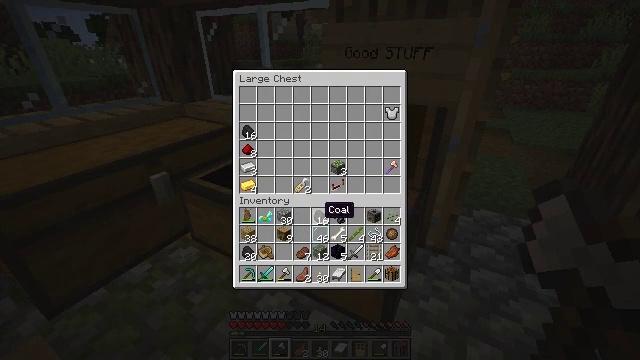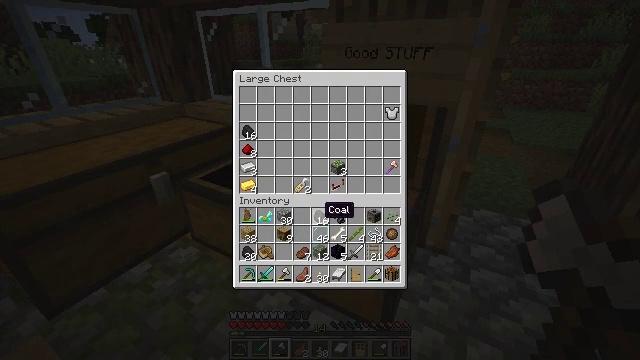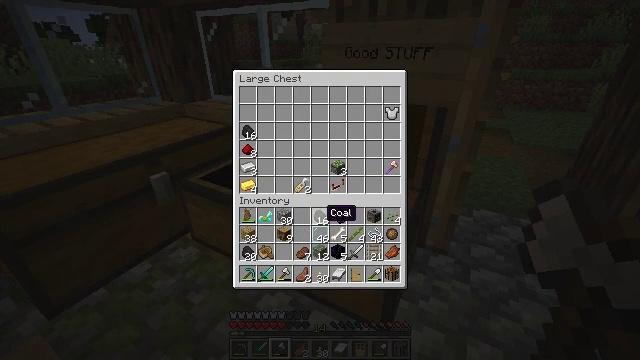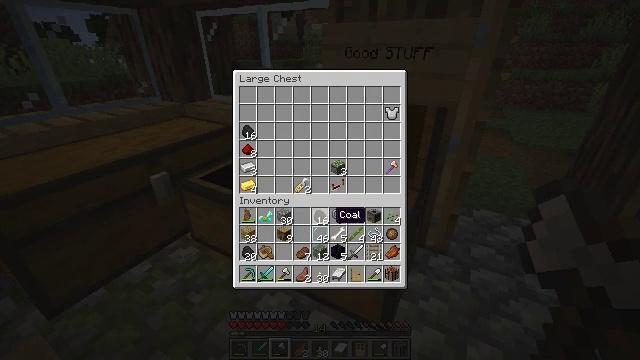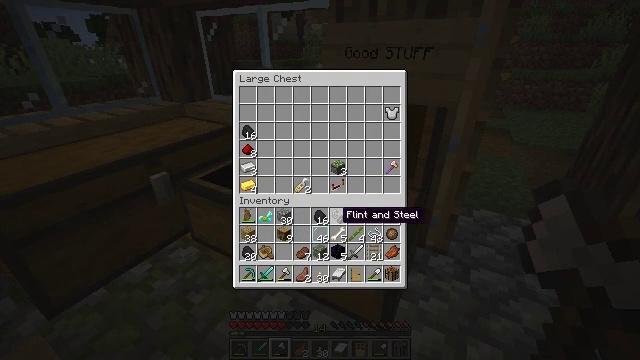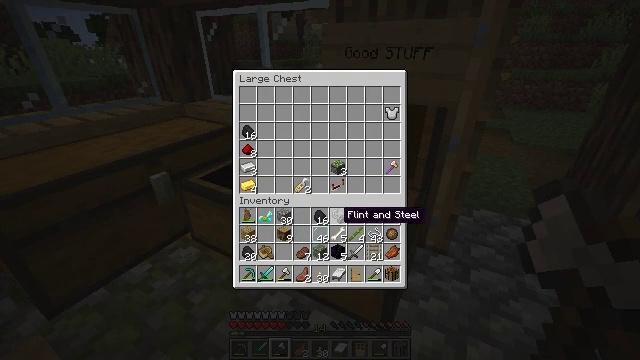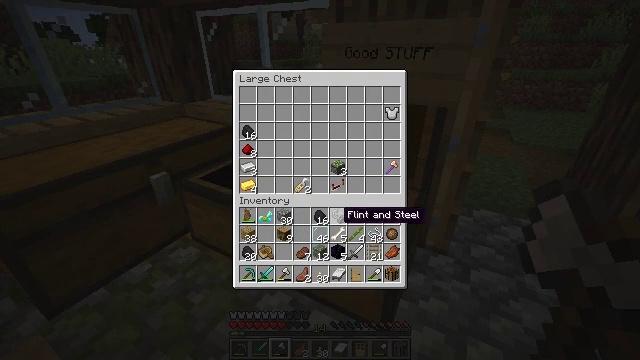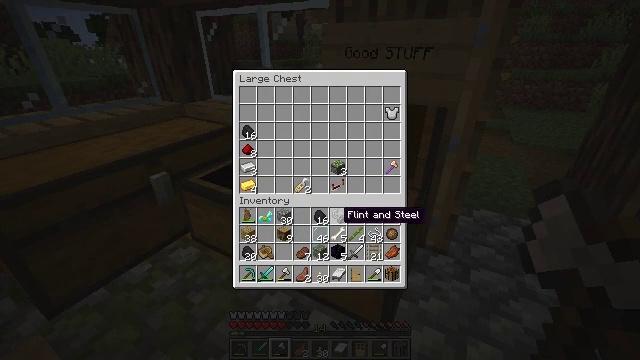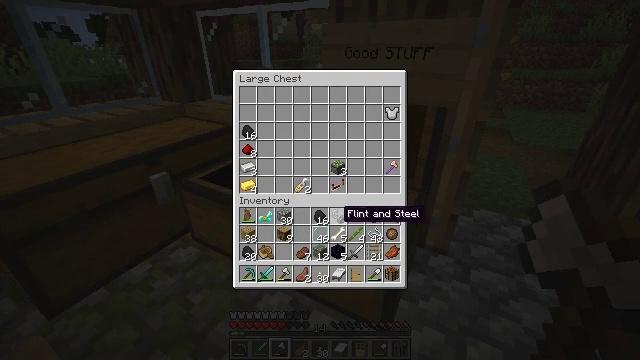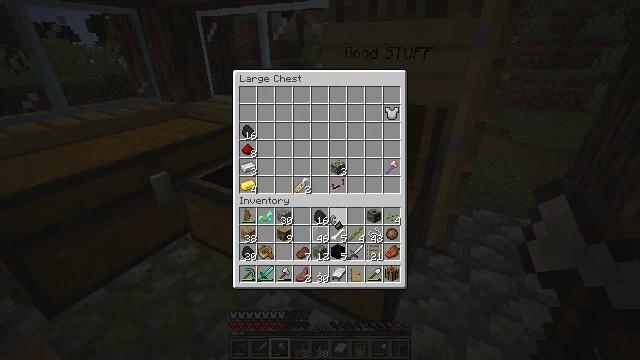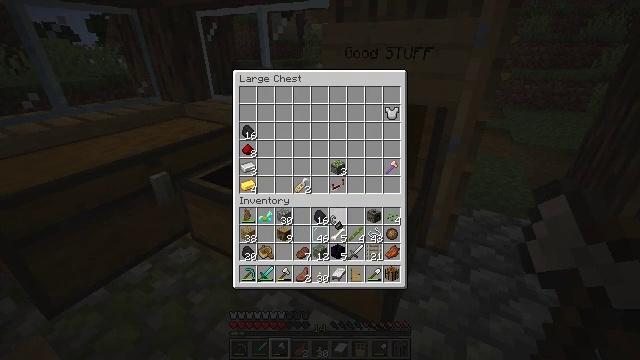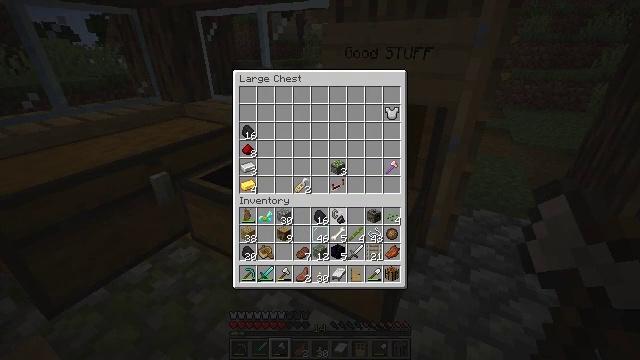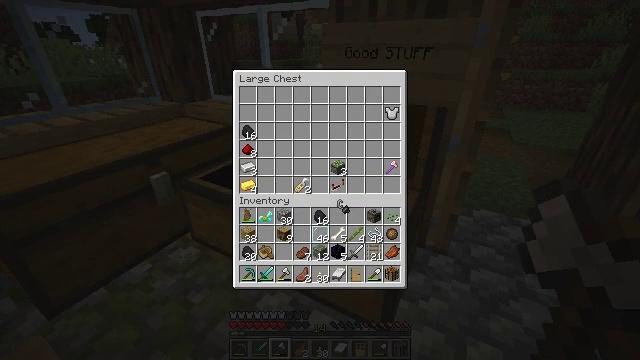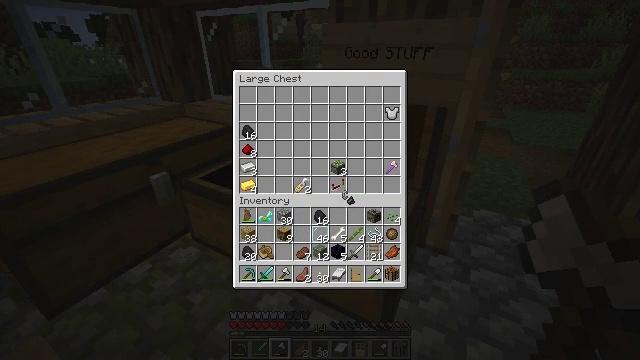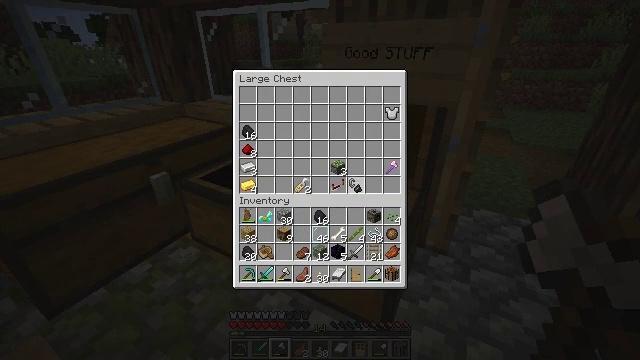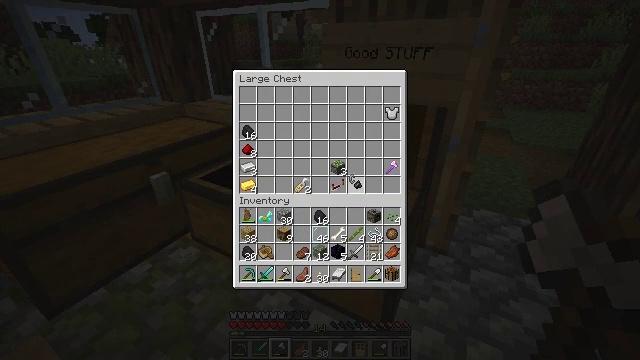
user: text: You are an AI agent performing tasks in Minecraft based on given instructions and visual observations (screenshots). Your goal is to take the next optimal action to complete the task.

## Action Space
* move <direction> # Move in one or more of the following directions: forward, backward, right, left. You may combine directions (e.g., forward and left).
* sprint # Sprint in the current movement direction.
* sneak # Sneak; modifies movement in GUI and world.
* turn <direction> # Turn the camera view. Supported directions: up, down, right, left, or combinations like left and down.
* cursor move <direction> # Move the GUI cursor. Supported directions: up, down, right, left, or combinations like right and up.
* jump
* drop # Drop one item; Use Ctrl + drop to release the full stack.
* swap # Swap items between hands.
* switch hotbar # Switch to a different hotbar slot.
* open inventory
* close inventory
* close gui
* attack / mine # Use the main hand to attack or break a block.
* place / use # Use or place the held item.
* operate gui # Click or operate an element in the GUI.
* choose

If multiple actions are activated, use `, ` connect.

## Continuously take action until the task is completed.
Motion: motion action
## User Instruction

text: Mine the furnace to collect it.
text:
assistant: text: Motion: no_op
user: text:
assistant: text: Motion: no_op
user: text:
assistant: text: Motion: cursor move right
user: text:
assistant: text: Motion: cursor move right
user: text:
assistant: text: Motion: no_op
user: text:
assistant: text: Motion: no_op
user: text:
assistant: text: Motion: no_op
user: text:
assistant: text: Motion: no_op
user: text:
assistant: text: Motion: operate gui
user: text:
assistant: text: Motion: operate gui
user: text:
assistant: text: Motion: operate gui
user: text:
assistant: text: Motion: cursor move up
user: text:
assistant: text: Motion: cursor move up
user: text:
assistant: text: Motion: cursor move right and up
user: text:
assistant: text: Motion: no_op
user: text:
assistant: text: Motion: no_op
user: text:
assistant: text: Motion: operate gui
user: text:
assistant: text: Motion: operate gui
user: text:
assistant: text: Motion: operate gui
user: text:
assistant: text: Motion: no_op
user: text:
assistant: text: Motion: no_op
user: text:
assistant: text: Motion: cursor move left and down
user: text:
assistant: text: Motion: cursor move left and down
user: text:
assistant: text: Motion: no_op
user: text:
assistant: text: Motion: no_op
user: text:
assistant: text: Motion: cursor move down
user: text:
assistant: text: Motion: no_op
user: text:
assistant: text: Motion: no_op
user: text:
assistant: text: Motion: no_op
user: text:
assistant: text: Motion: no_op